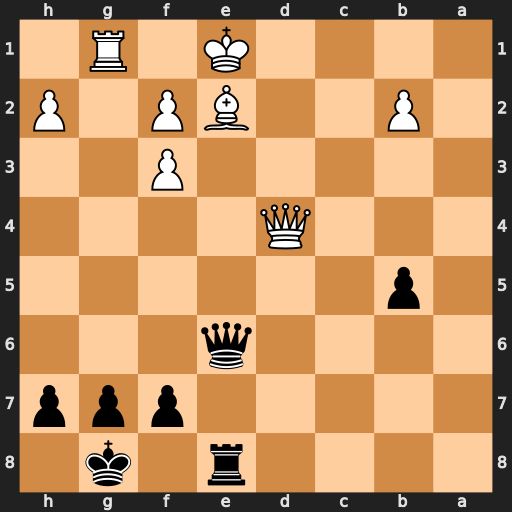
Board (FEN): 4r1k1/5ppp/4q3/1p6/3Q4/5P2/1P2BP1P/4K1R1
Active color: b
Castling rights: -
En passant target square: -
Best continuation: Qxe2#